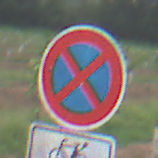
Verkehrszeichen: AbsolutesHalteverbot
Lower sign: EinspurigeFahrzeugeFrei6
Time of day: SunriseSunset
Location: Outdoor (Nature)
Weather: PartlyCloudy
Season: NotSpecified
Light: Natural